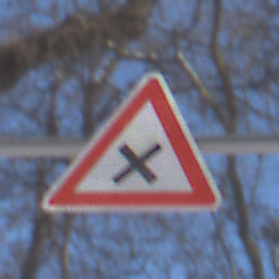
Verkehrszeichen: KreuzungOderEinmuendung
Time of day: MorningAfternoon
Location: Outdoor (Special)
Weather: Clear
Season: Winter
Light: Natural